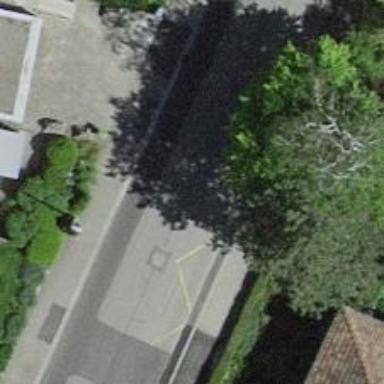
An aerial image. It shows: Bus stop with designated stop position for public transport.